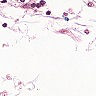
Metastatic tissue present: no